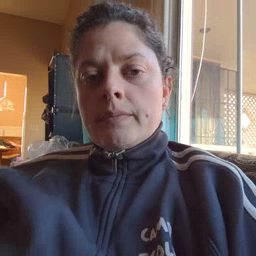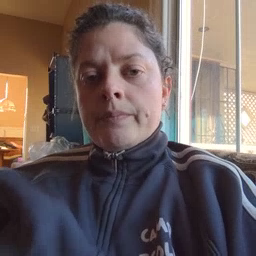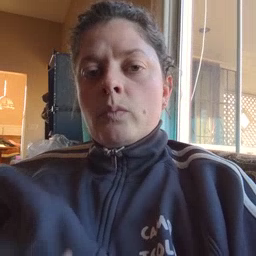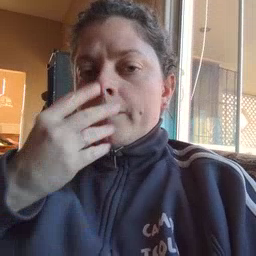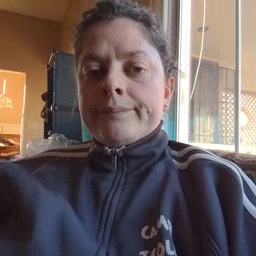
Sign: wolf